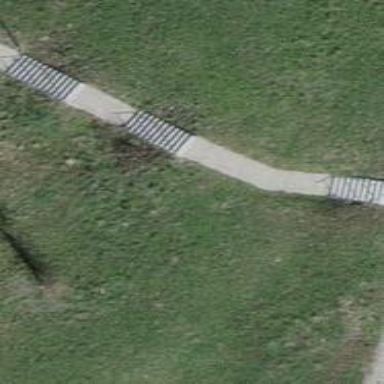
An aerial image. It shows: Road with steps.